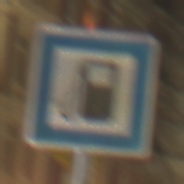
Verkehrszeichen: Tankstelle
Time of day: Night
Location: Outdoor (Urban)
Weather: Clear
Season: NotSpecified
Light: Artificial